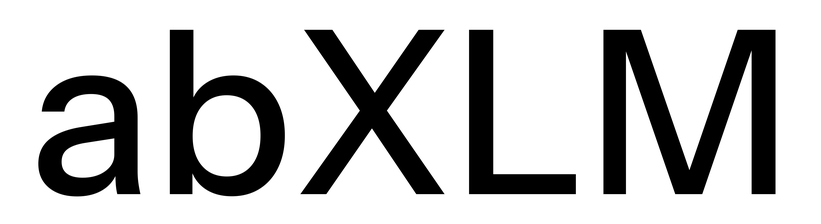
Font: InstrumentSans_Medium